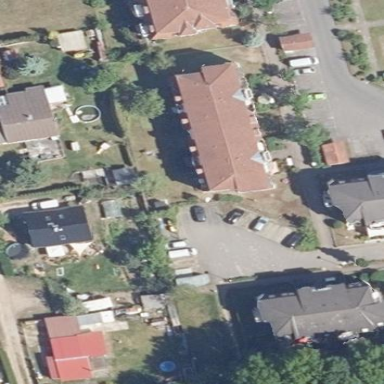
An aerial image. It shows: Image showing building with apartments.